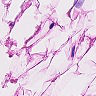
Metastatic tissue present: no